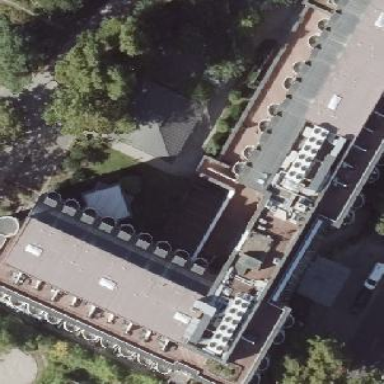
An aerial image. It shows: Hotel with double saltbox roof shape.